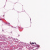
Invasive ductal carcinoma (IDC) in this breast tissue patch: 0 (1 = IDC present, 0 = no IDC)